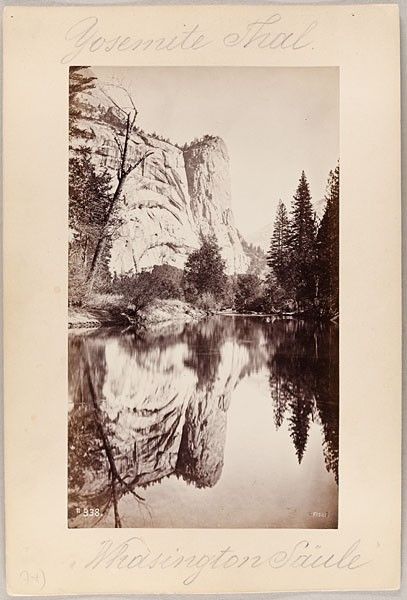
Titel: 'Royal Arches', 'Washington Column' und 'Mirror Lake' im Yosemite Tal
Künstler: George Fiske
Standort: Hamburg
Institution: Museum für Kunst und Gewerbe Hamburg
Schlagwörter: baum, see, strauch, land, tal, berge, gebirge, klippe, foto, fotografie, photographie, photo, mirror, royal, kliff, region, albumin, lichtbild, nationalpark, washington, lake, reisefotografie, valley, landschaftsphotographie, landschaftsfotografie, column, bildwerke, angewandte und bildende kunst, hessische systematik, bäume, sträucher, schwarzweißpositivverfahren, silbersalzverfahren, schwarzweißfotografie, reisephotographie, albuminpapier, yosemite, arches